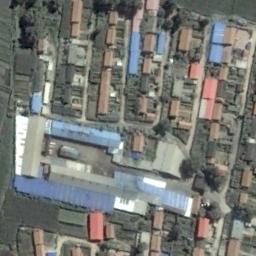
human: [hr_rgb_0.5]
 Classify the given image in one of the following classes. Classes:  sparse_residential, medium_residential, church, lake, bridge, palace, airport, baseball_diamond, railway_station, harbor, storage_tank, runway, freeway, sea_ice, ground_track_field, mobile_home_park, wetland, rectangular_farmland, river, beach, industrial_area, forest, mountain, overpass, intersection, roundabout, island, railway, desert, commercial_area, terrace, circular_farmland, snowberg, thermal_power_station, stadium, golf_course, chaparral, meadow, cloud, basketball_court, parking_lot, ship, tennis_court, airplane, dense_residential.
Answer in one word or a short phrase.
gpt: industrial_area